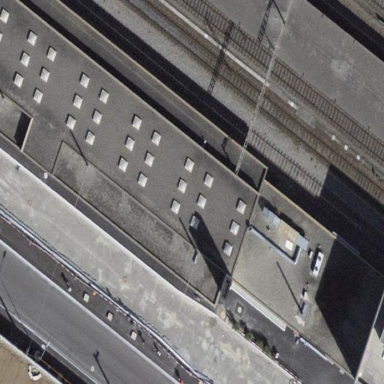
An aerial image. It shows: Train station building.